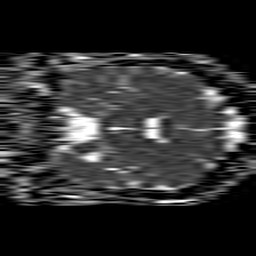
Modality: ADC
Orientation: coronal
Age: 52
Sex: female
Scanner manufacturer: philips
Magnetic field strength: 1.5 T
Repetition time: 4.6 s
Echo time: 0.08631 s